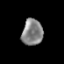
Tissue: prostate
Cell type: Myeloid cells
Senescence score: 0.3332
Nuclear area (px): 536
Mean DAPI intensity: 133.728